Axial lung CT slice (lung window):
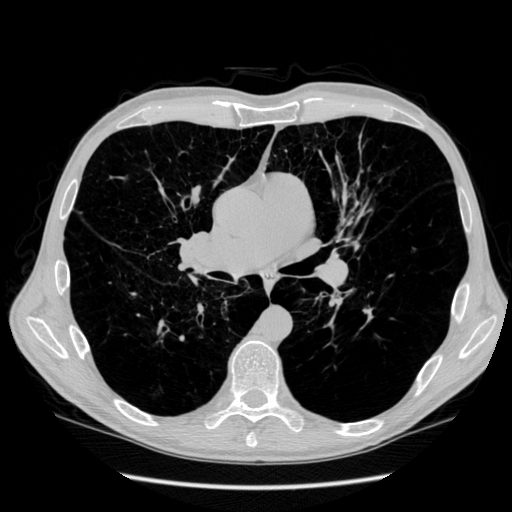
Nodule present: yes
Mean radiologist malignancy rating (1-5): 2.5